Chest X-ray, AP view. Patient: 49 years old, sex F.
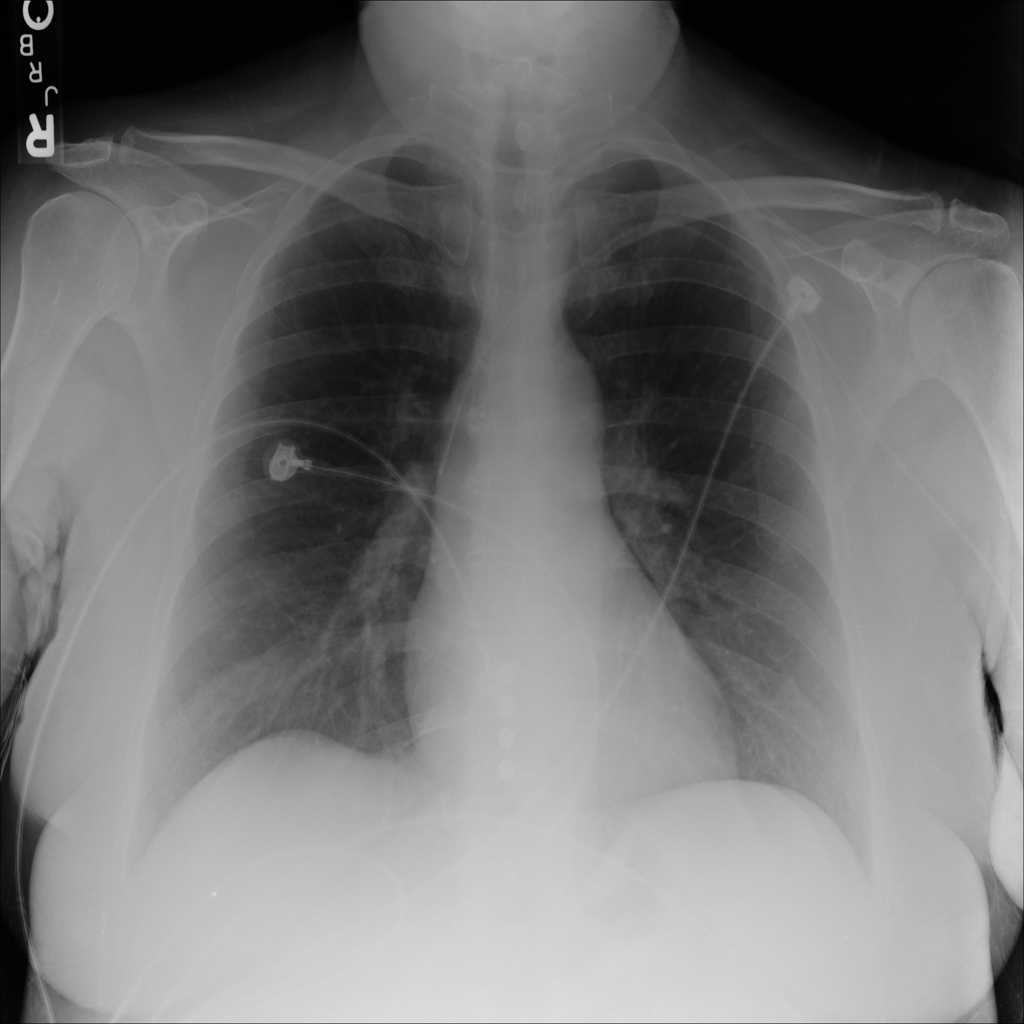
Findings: No Finding